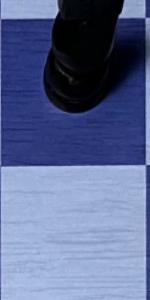
Label: Empty